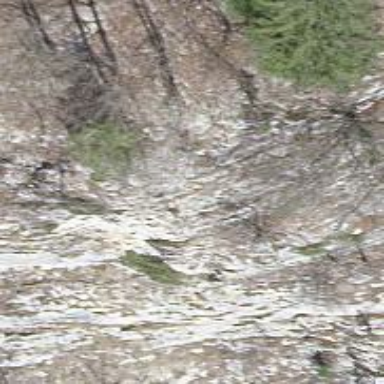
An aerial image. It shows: Cliff in nature.